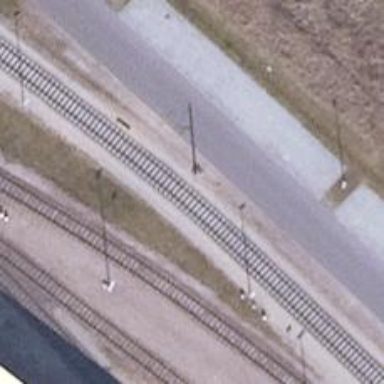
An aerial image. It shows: Railway yard used for servicing trains.